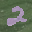
Label: 2